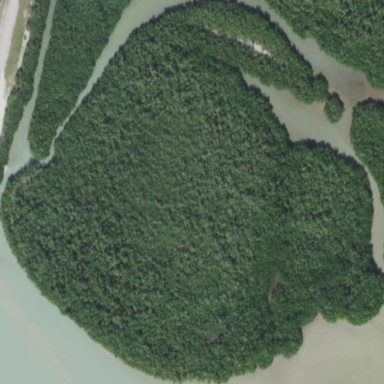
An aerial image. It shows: Mangrove wetland area.